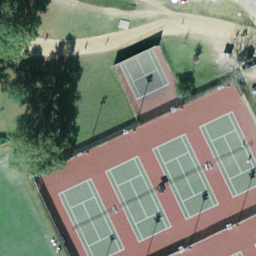
Label: tennis court